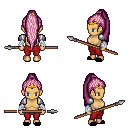
a pixel art fantasy rpg character, female body template, human, tanned skin, steel arm armor, red pants, pink extra-long topknot hairstyle, gold tiara, white cloth bandages, black slippers, spear, four views (front, back, left, right), 2x2 character sprite sheet, small pixel art, hard edges, no anti-aliasing